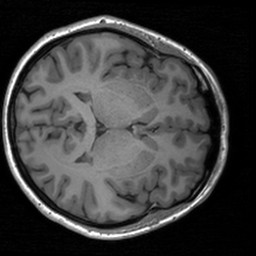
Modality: T1w
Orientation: axial
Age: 24
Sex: female
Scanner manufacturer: siemens
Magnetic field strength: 3 T
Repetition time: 1.9 s
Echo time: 0.00226 s